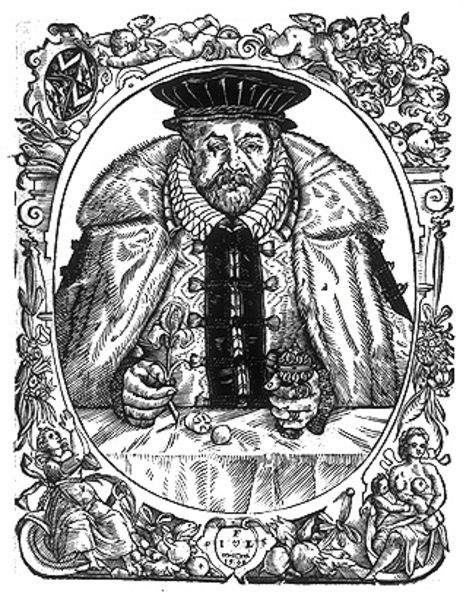
Titel: Bildnis des Andreas Laubmair
Künstler: Hans Ulrich Alt
Institution: (Seriendruck)
Schlagwörter: hand, mann, umhang, weiß, frauen, blume, blumen, frau, grau, hut, schwarz, tisch, zeichnung, blick, blüte, obst, rose, tuch, ornament, bart, kappe, mütze, augen, falten, gesicht, kragen, mensch, pelz, rahmen, samt, bild, bildnis, halskrause, herr, hände, portrait, porträt, tischdecke, tischtuch, mantel, pflanze, pflanzen, frontal, renaissance, oval, umrandung, engel, früchte, fell, grafik, graphik, könig, wein, dekor, ornamente, verzierung, knöpfe, becher, tusche, gefäß, buch, medaillon, druck, schnitt, schwarz-weiss, radierung, stich, faust, herrscher, lilie, krause, wappen, pelzkragen, pelzmantel, iris, wams, emblem, putten, ornamentik, kupferstich, putti, nuss, zepter, groteske, samen, heraldik, schaube, rüschenkragen, fel, eingel, samthur, heirich, enegel